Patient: sex M, age 80
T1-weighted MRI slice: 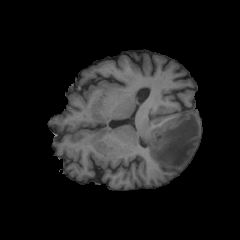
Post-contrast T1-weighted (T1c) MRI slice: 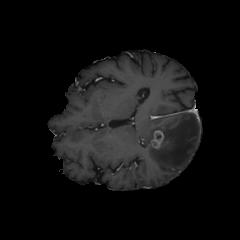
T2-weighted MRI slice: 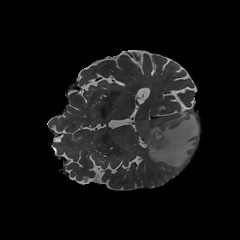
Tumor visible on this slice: yes
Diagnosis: Glioblastoma, IDH-wildtype
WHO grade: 4